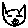
Label: cat